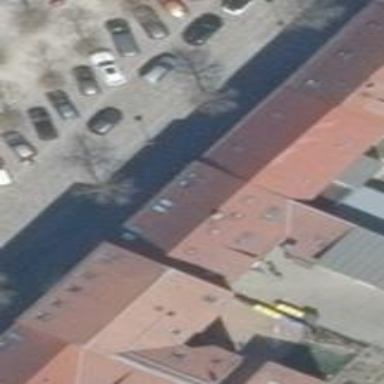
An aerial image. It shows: Red building with gabled roof.